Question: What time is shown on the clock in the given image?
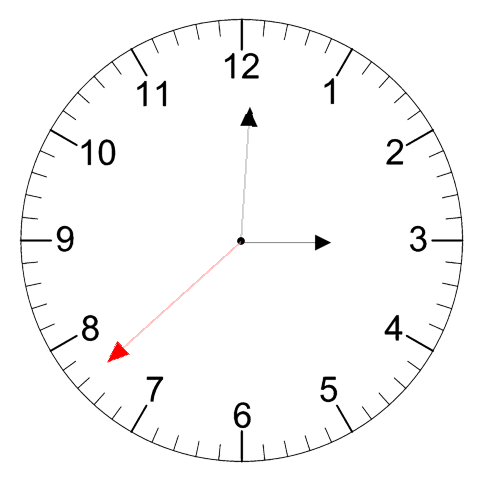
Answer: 03:00:38